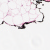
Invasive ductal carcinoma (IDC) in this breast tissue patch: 0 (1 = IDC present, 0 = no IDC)